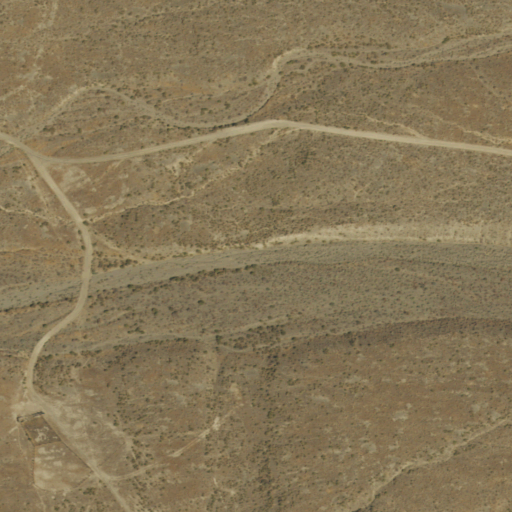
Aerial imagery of valley in Nevada named French Boy Canyon containing only shrub